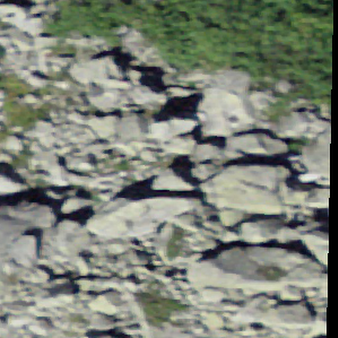
Label: bouldering_area